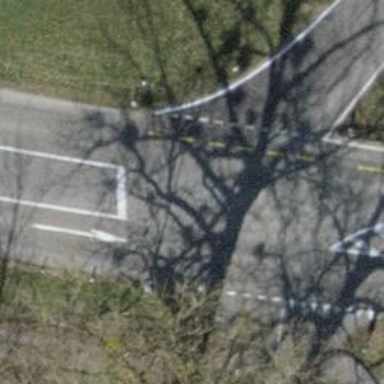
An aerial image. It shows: Primary highway with asphalt surface and designated lane for cyclists.